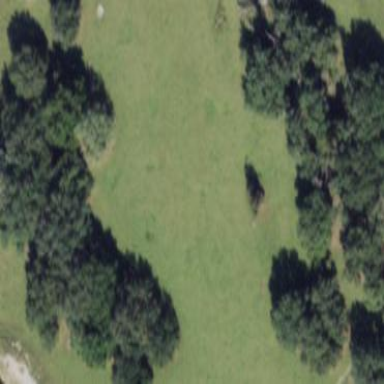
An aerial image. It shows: Mixed leaf woodland.